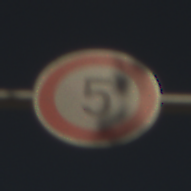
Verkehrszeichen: Geschwindigkeit5
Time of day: Midday
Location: Outdoor (Beach)
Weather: PartlyCloudy
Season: NotSpecified
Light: Natural